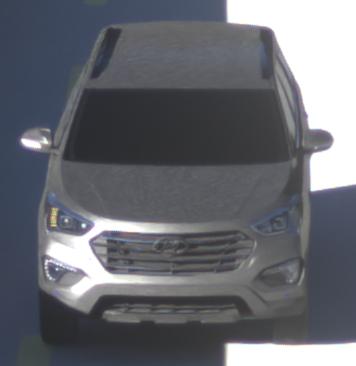
Make: Hyundai
Model: Santa Fe 2.4 GDI
Detailed model: Santa Fe (DM)
Model produced from: 2017/08
Model produced until: 2018/01
Doors: 5
Color: gray
Road condition: dry road
Daytime: sunrise or sunset
Contrast: medium contrast